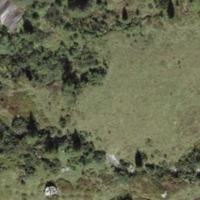
EUNIS habitat code: 31
Species observed at this site:
Colias palaeno